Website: bh-photo
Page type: address-validator
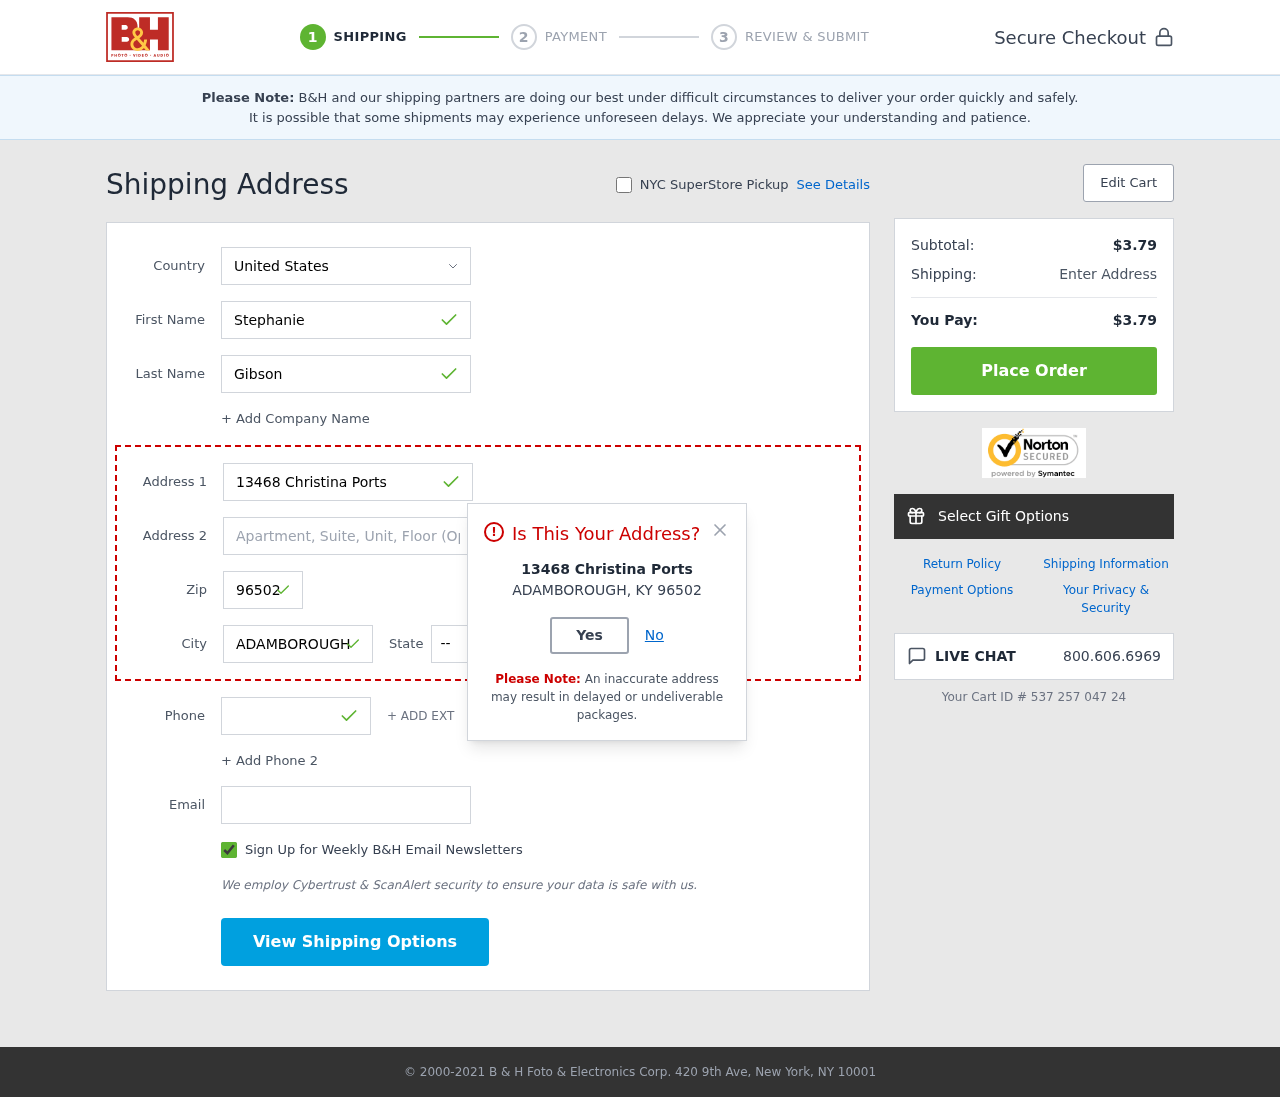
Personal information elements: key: PII_CITY
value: Adamborough
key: PII_COUNTRY
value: United States
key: PII_EMAIL
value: sgibson@yahoo.com
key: PII_FIRSTNAME
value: Stephanie
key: PII_LASTNAME
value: Gibson
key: PII_PHONE
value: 2247946390
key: PII_POSTCODE
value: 96502
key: PII_STATE_ABBR
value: KY
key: PII_STREET
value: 13468 Christina Ports
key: PII_CITY_MODAL
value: ADAMBOROUGH
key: PII_POSTCODE_FULL
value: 96502
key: PII_LOCATION13_POSTCODE_EXT
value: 6502
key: PII_POSTCODE_NUMERIC
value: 96502
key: PII_LOCATION13_POSTCODE_EXT_NUMERIC
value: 6502
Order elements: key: ORDER_SUBTOTAL
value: $3.79
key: ORDER_TOTAL
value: $3.79
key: ORDER_ID
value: Your Cart ID # 537 257 047 24